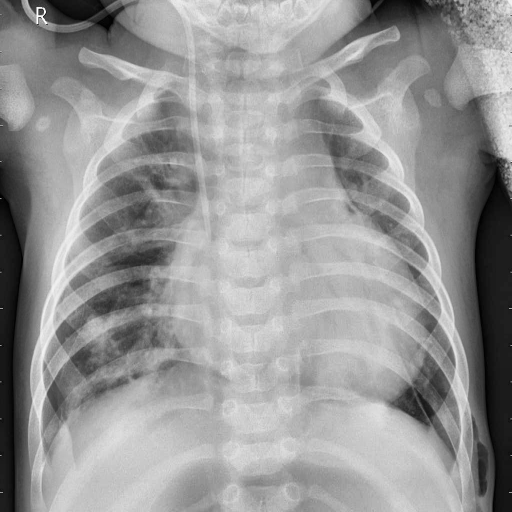
Finding: PNEUMONIA